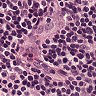
Metastatic tissue present: no